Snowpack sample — Buffalo Mountain, Silverthorne, Colorado, USA (1/25/25, 10:11 AM MST)
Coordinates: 39.6222, -106.1139
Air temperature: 22 °F
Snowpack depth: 110 cm
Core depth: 10 cm
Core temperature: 46.4 °F
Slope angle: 12°, slope face: 102°
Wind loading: high
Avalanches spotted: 0
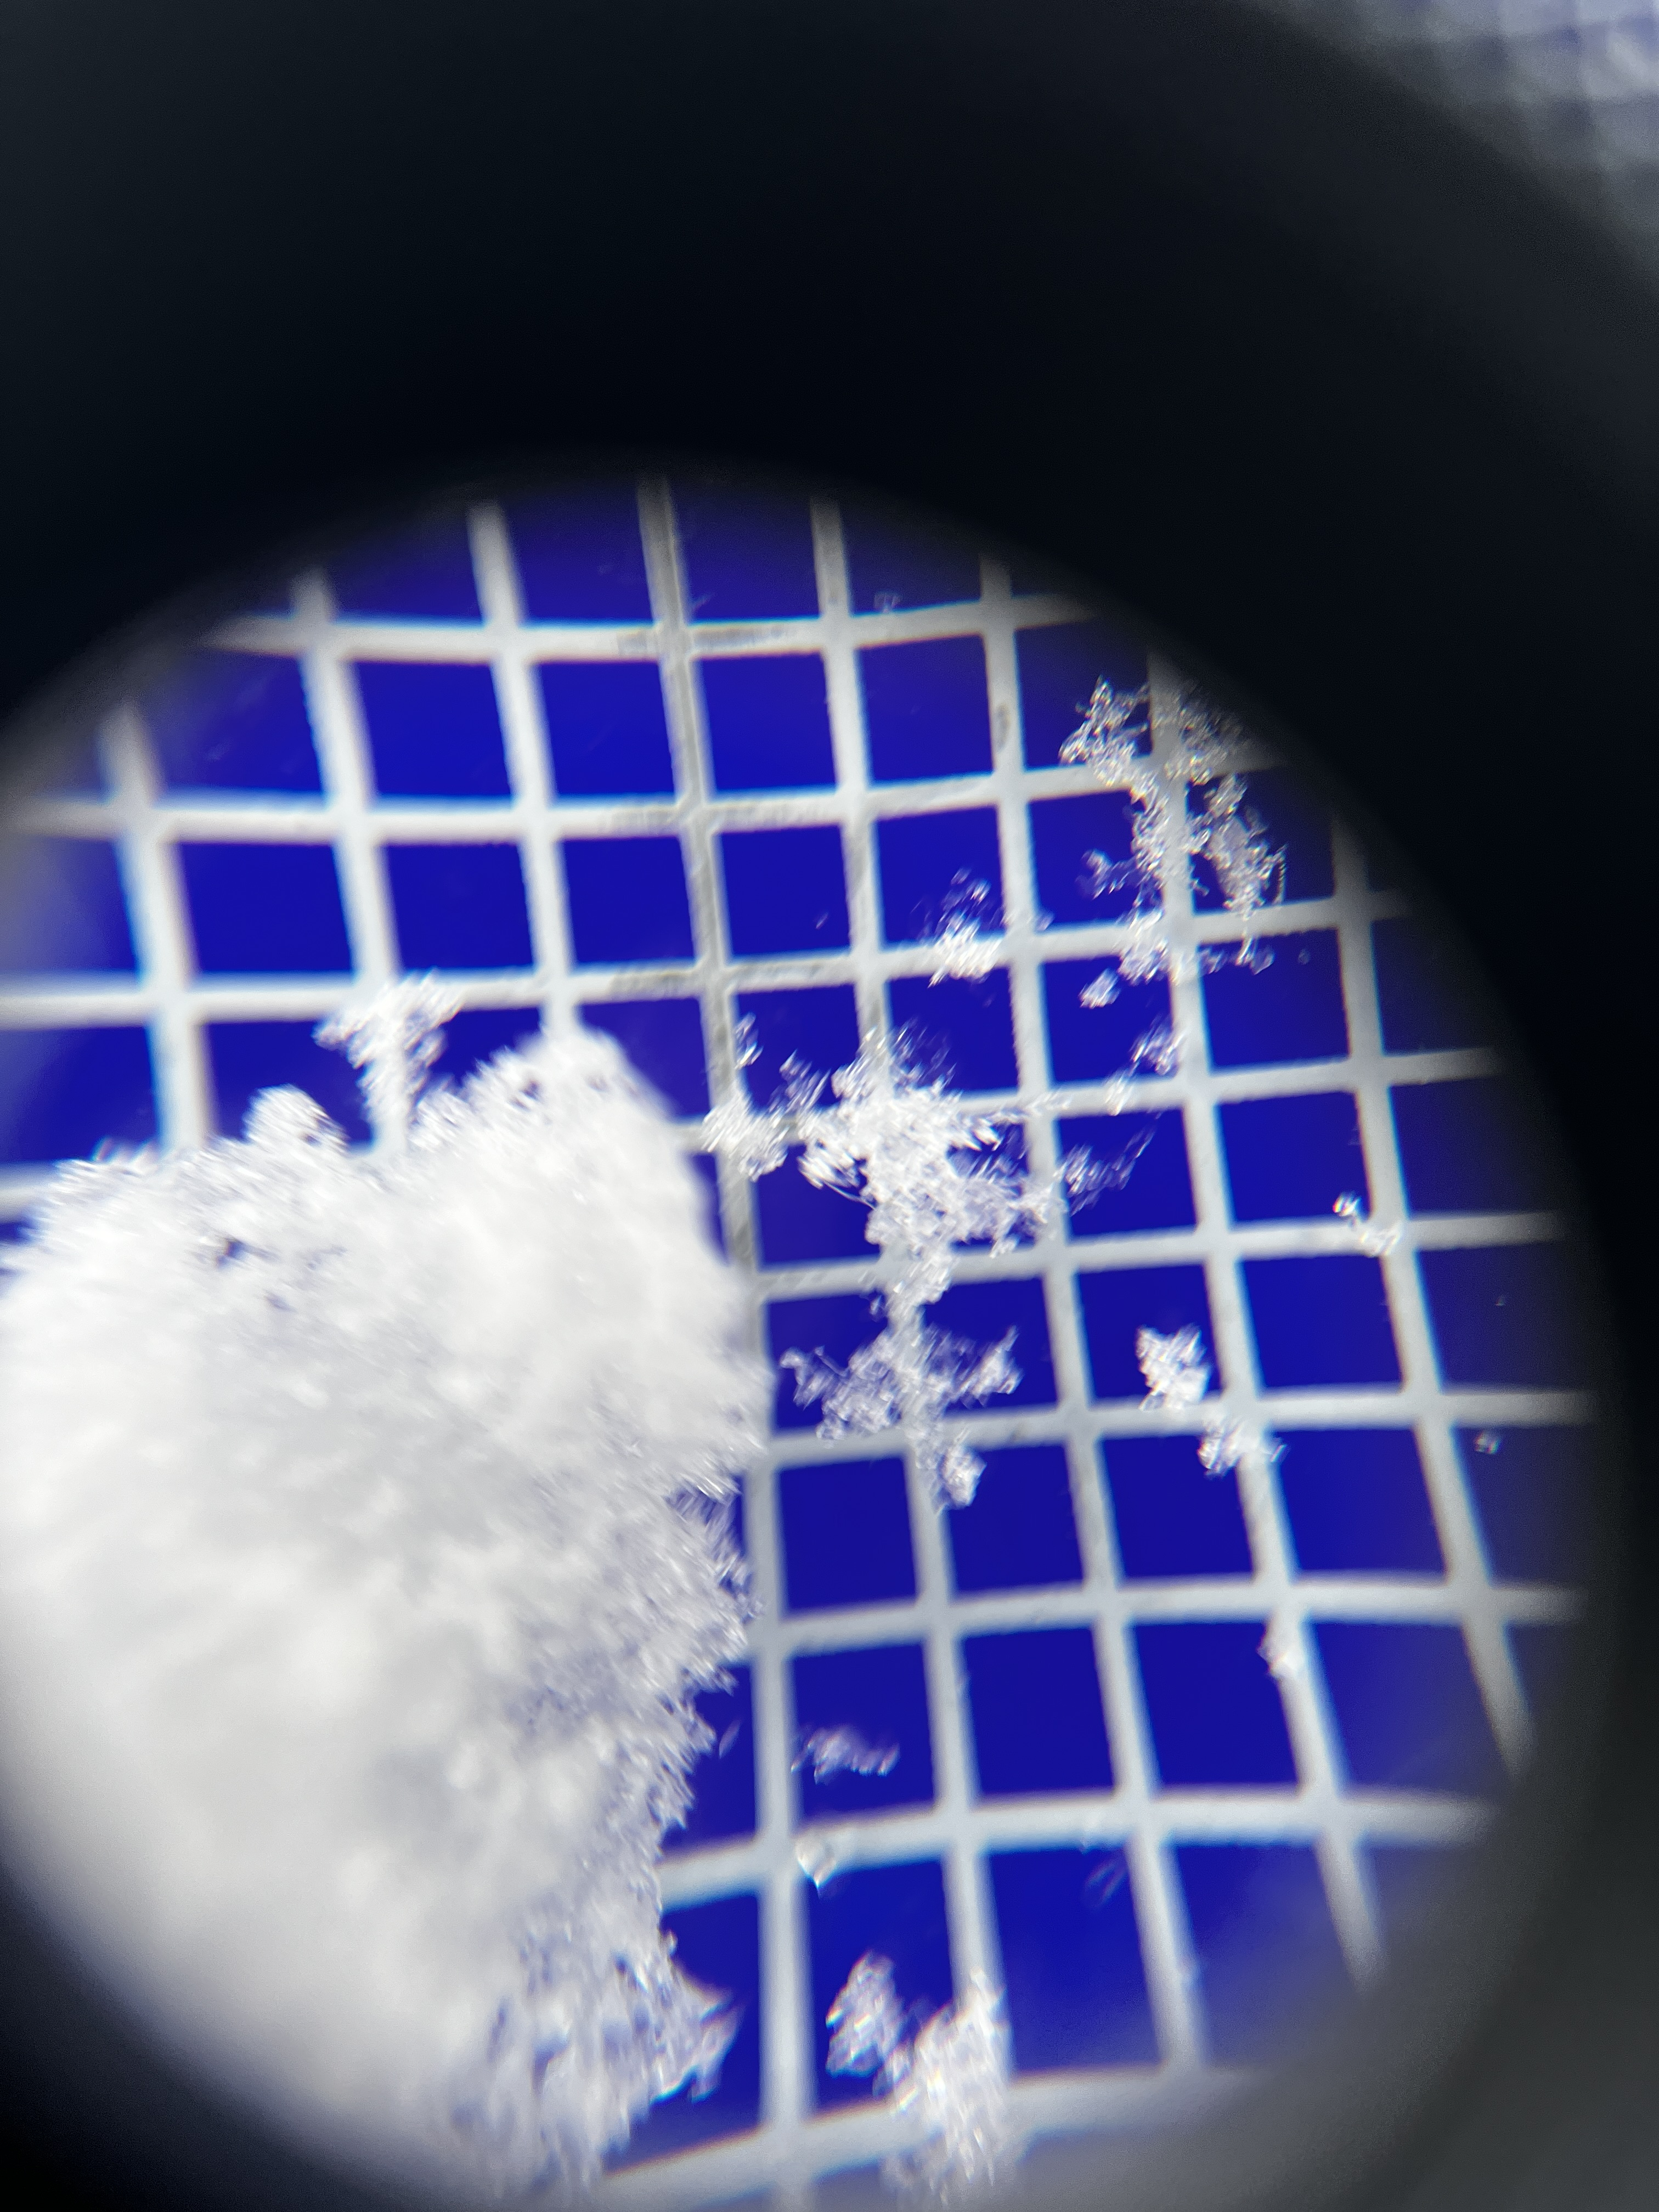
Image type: magnified_profile
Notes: No avalanches nearby, collected on the outskirts of a fire break 15 meters from the treeline, on way to Buffalo and Red Mountain